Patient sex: M
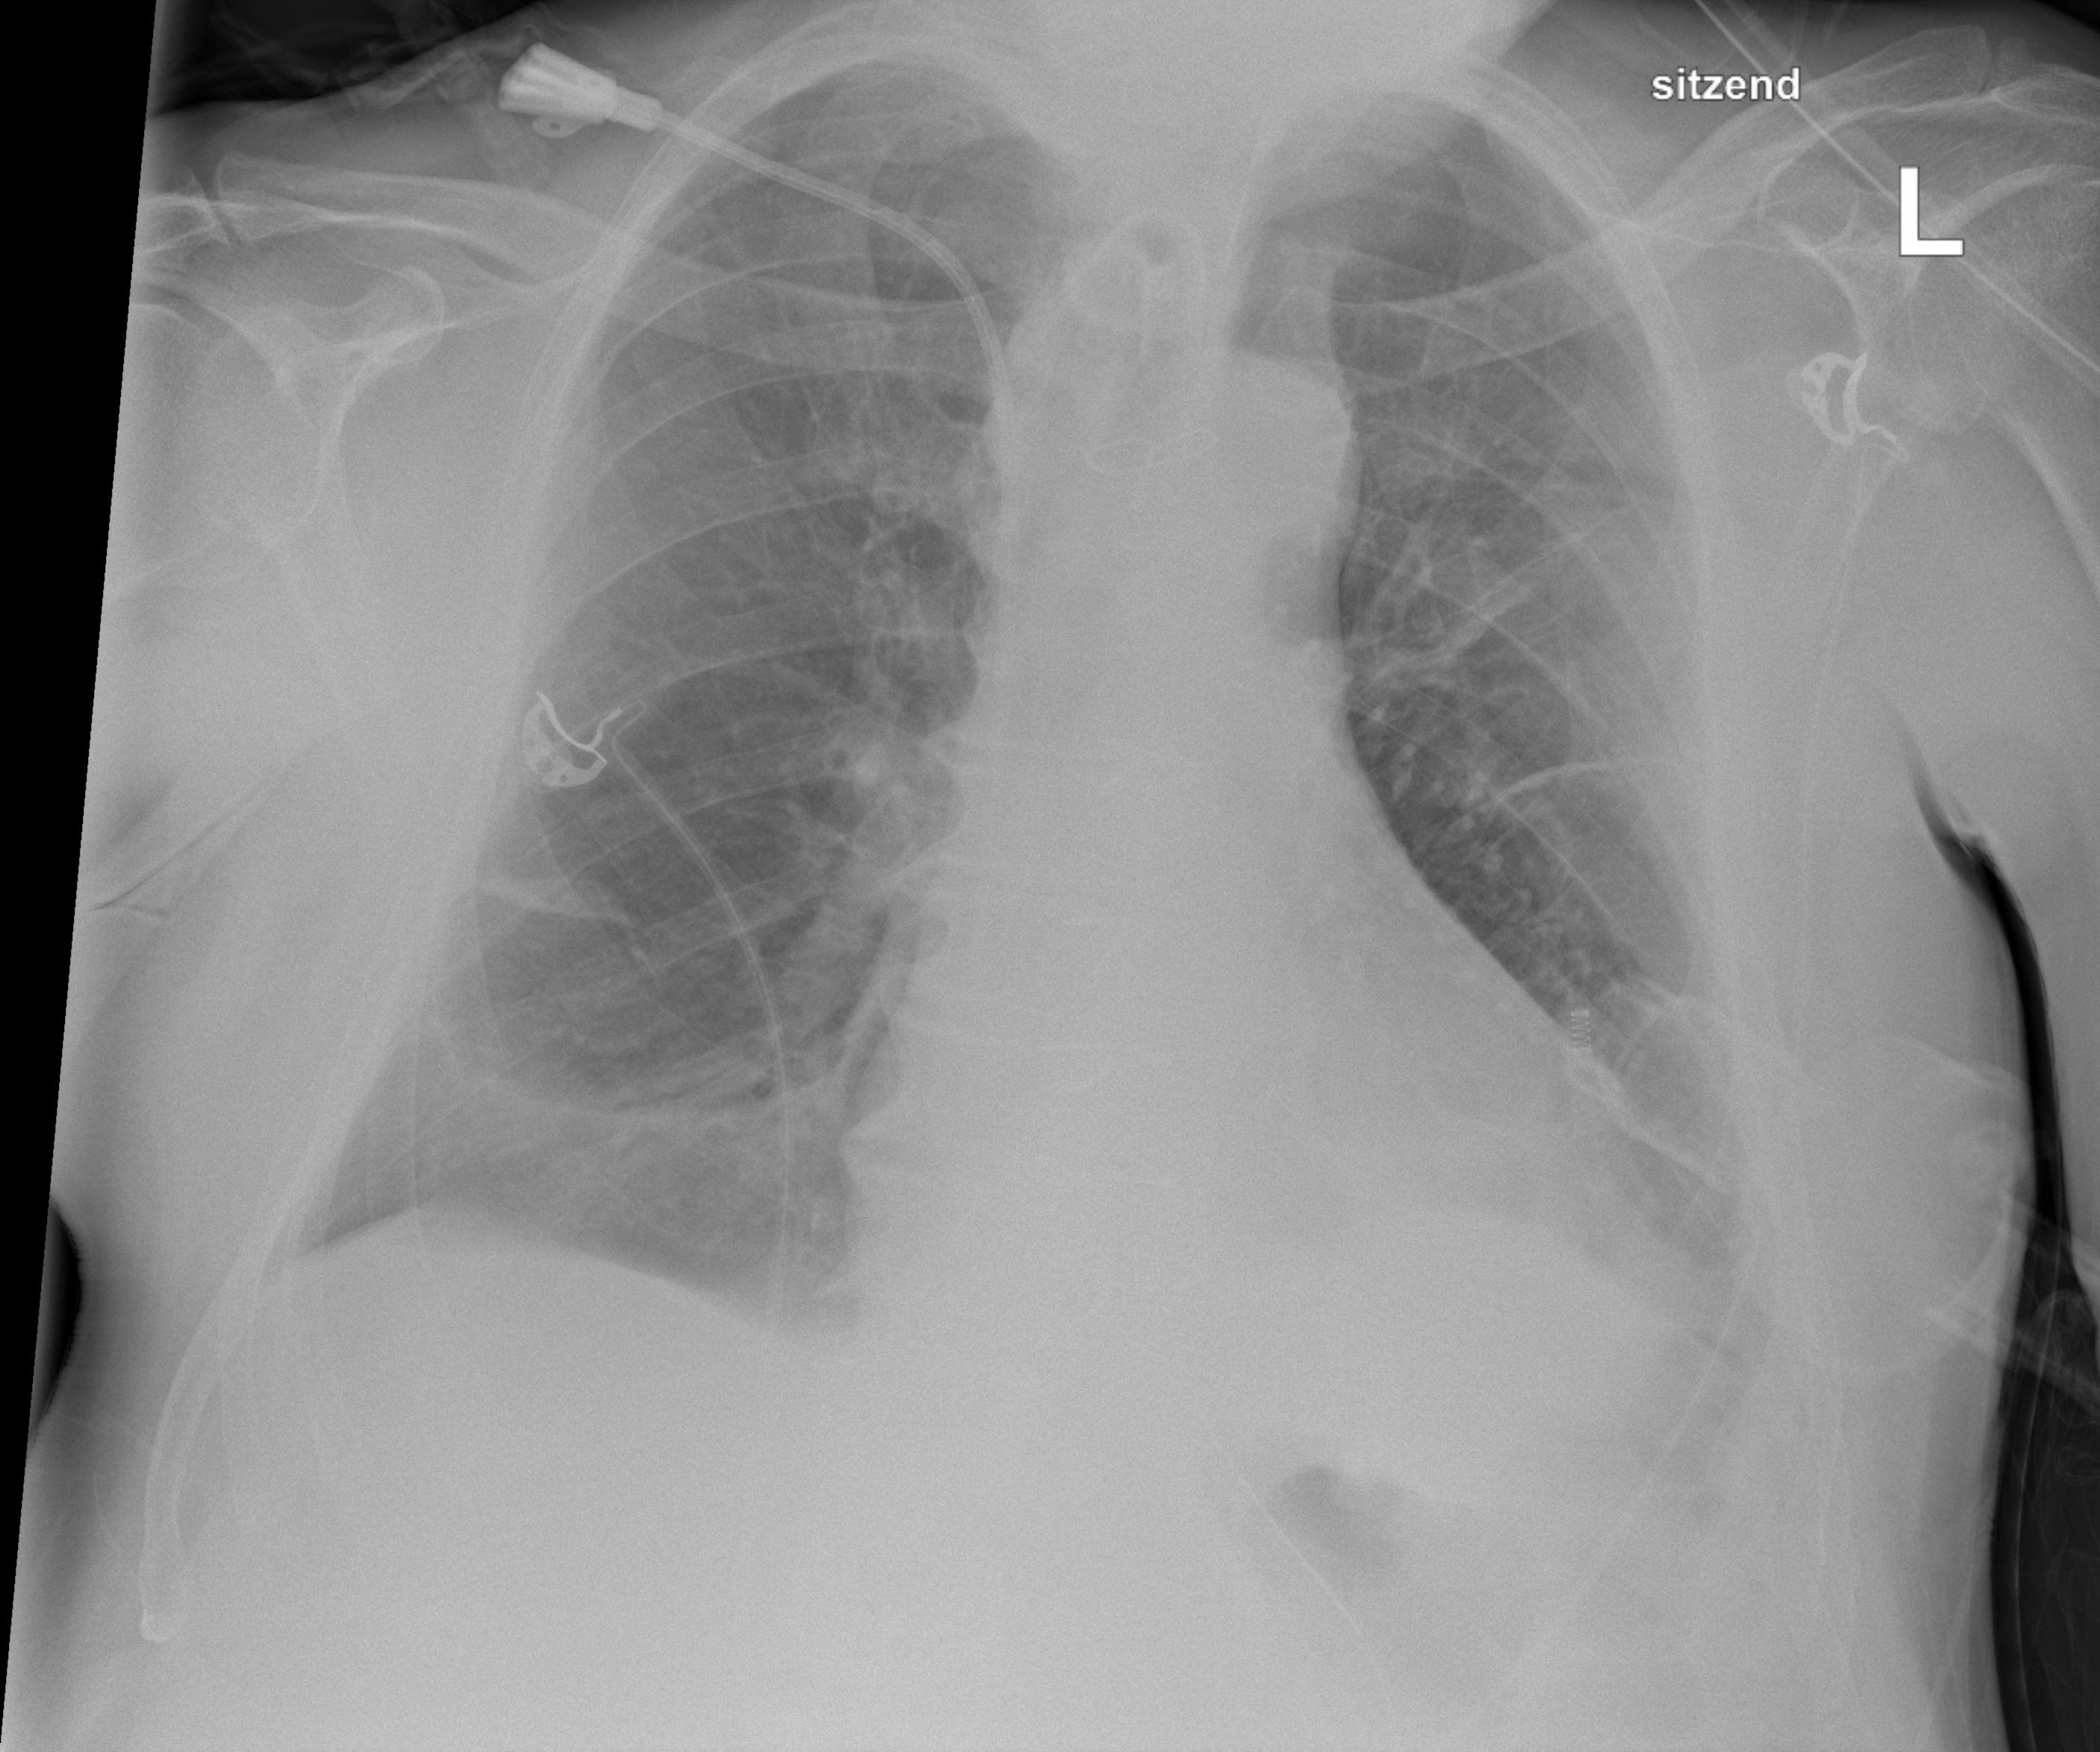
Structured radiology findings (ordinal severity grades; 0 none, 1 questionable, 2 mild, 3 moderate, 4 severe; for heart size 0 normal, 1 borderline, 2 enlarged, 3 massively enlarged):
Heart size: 1
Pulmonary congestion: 0
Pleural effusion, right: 2
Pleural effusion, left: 2
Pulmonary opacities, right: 0
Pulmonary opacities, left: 0
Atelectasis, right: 2
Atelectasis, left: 2